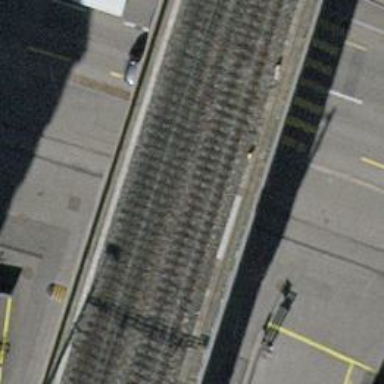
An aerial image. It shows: Bicycle parking area with stands.